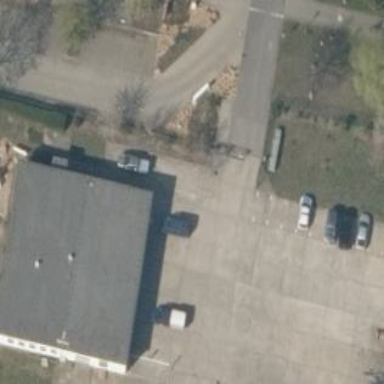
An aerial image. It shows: Police building.